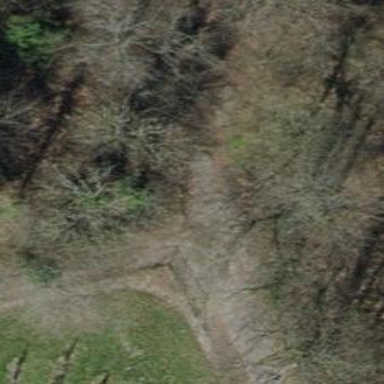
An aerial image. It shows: Pipeline marker.